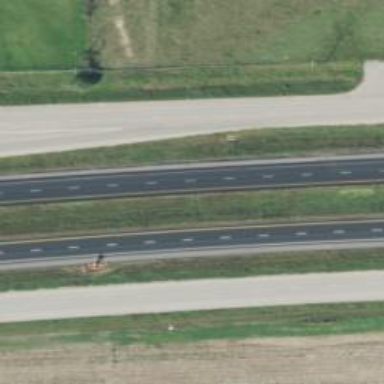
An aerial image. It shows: Asphalt surface motorway with expressway access.